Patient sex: F
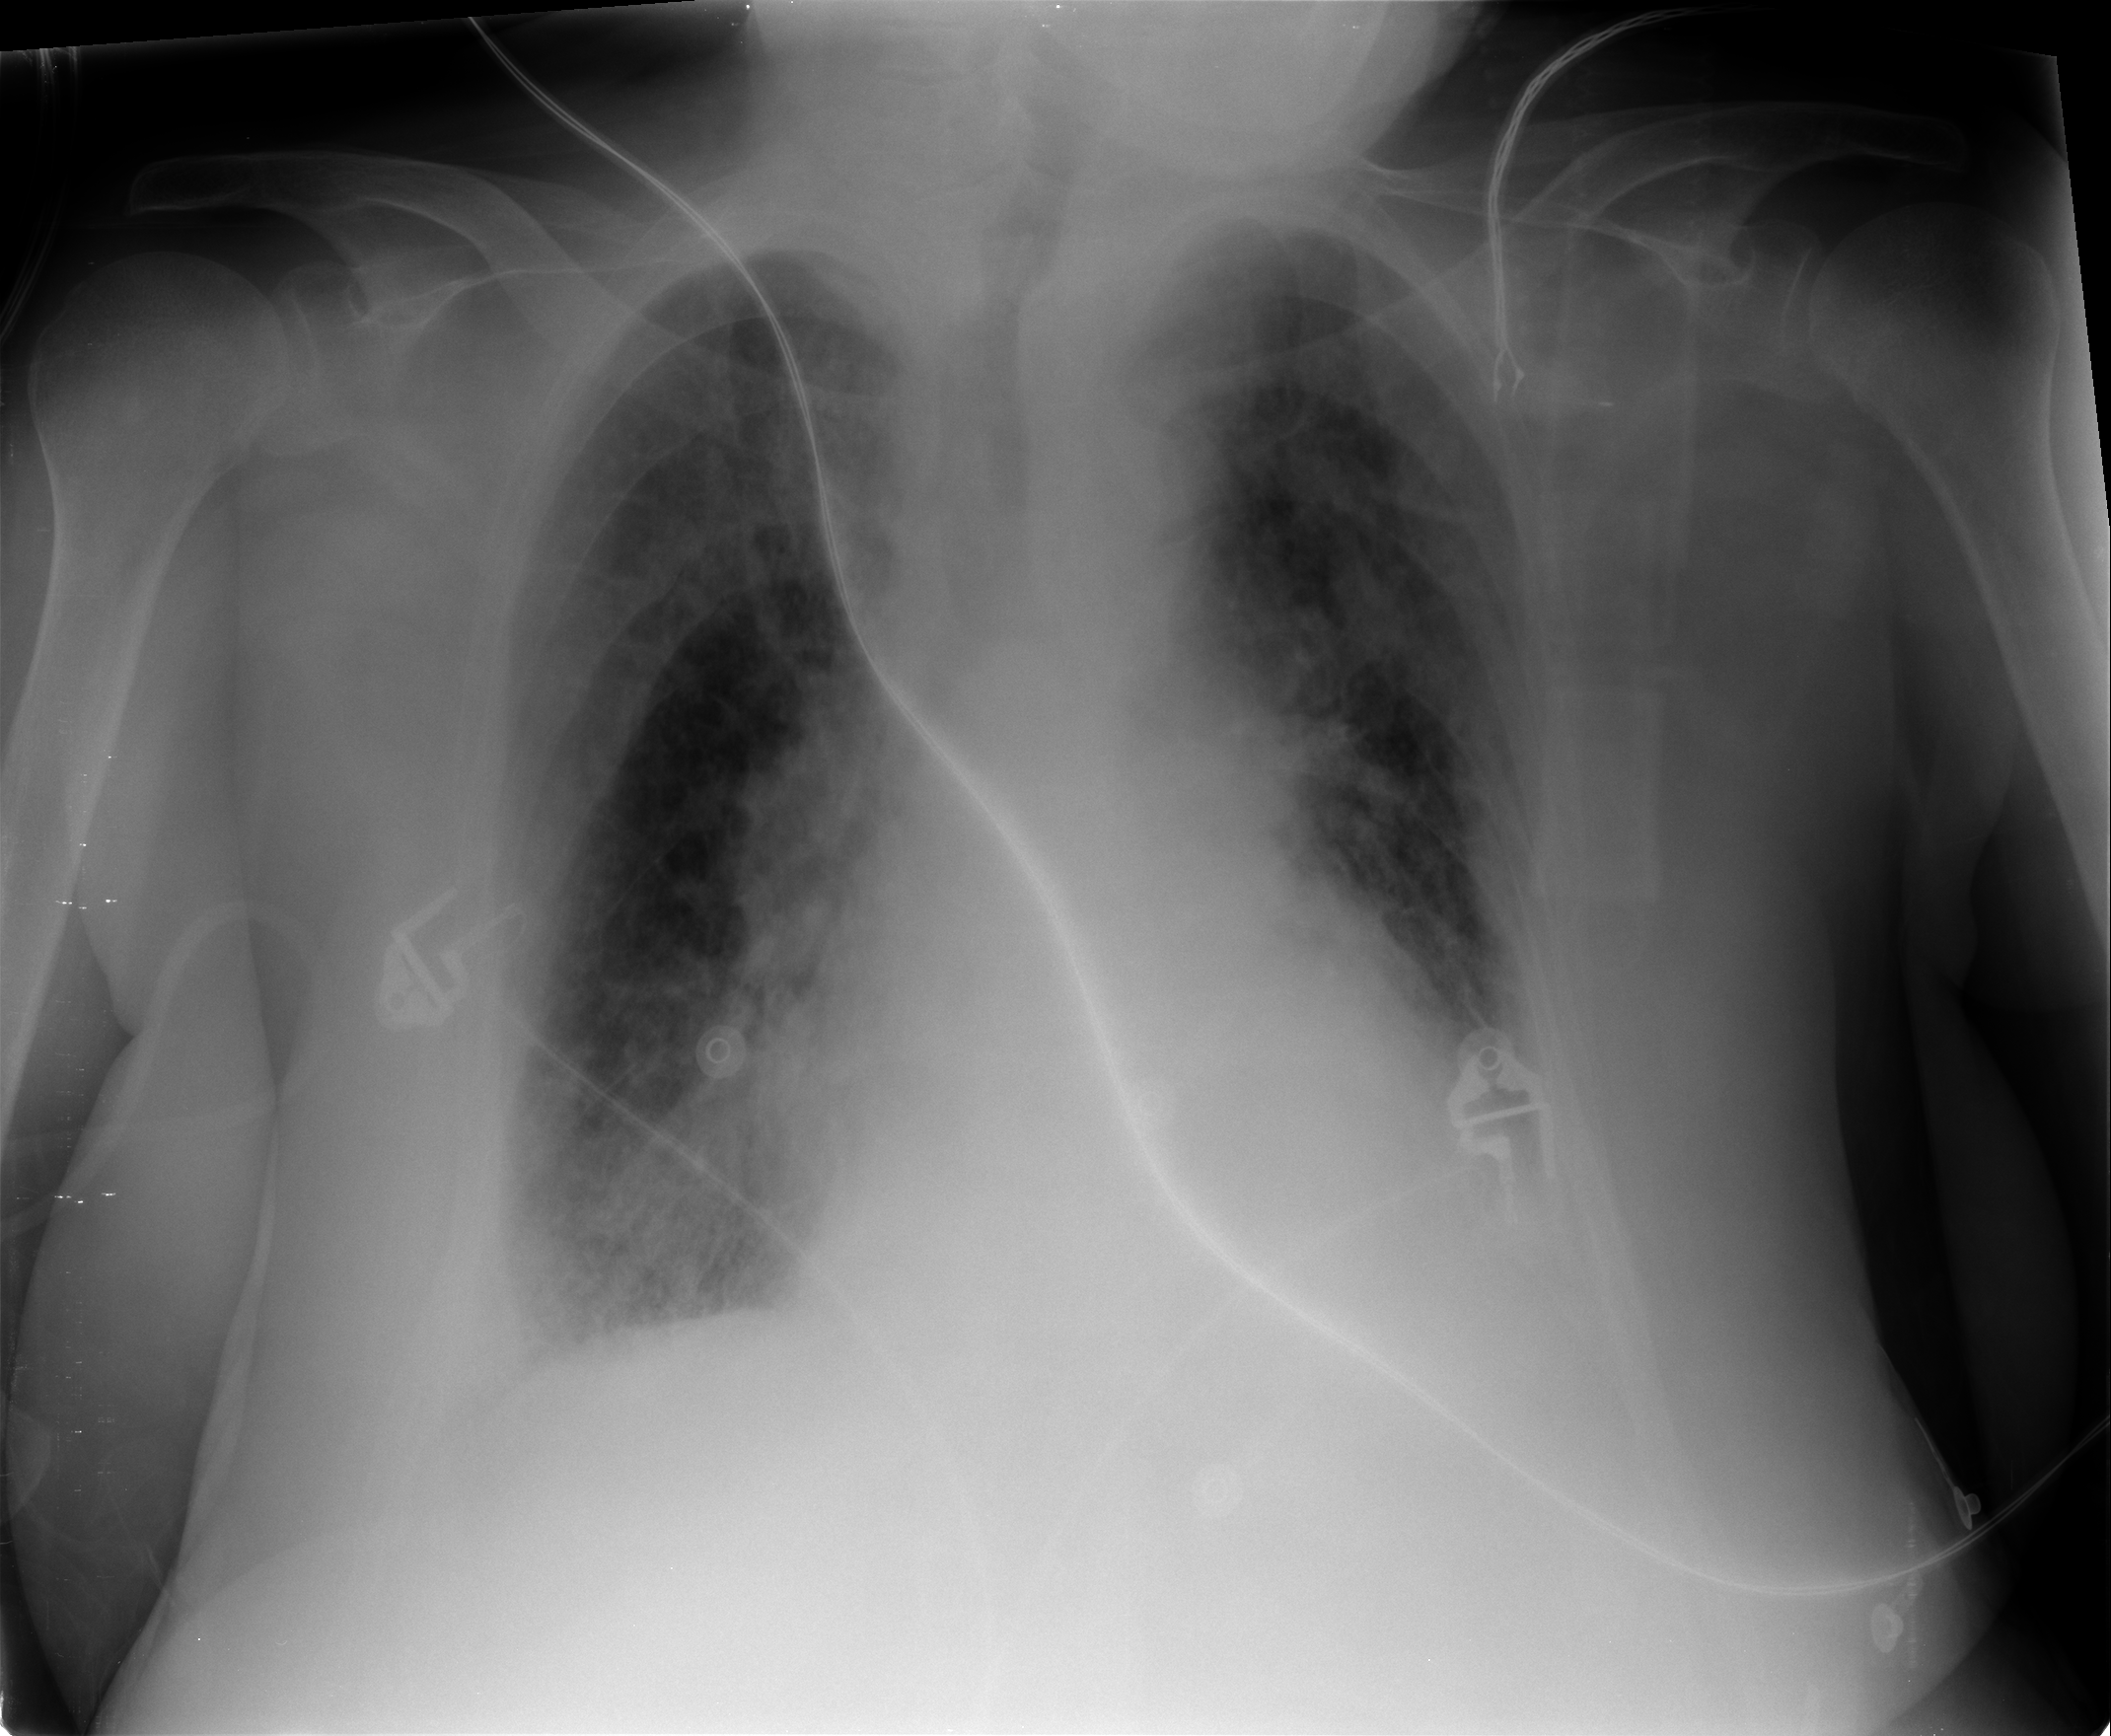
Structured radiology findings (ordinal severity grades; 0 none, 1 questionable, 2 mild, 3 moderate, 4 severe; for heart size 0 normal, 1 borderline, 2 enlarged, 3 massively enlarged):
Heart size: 0
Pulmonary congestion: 2
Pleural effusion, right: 2
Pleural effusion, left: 2
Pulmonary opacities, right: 2
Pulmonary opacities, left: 1
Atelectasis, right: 2
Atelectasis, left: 2